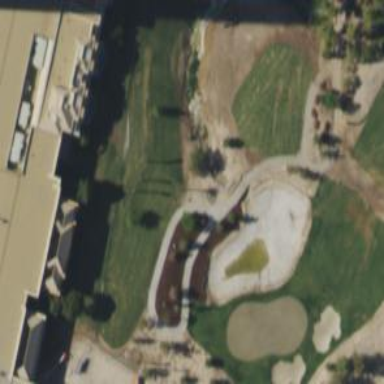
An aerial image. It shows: Path bridge over golf cartpath.